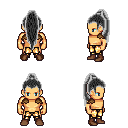
a pixel art fantasy rpg character, male body template, human, tanned skin, leather shoulder armor, gold greaves, gray extra-long topknot hairstyle, brown shoes, four views (front, back, left, right), 2x2 character sprite sheet, small pixel art, hard edges, no anti-aliasing